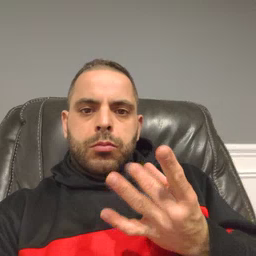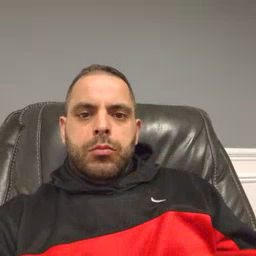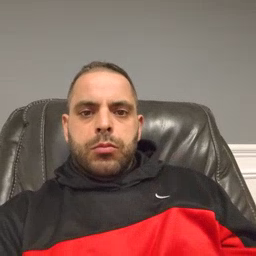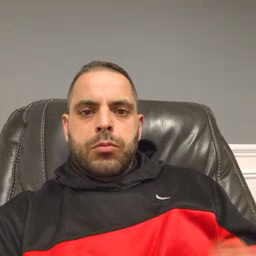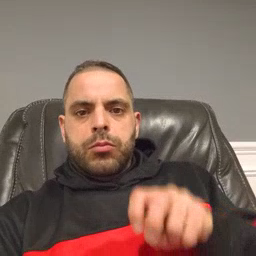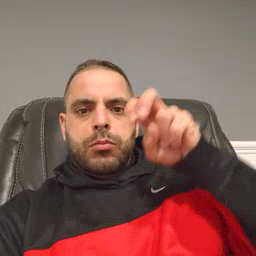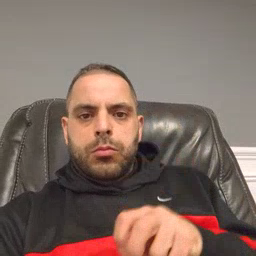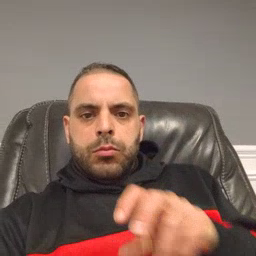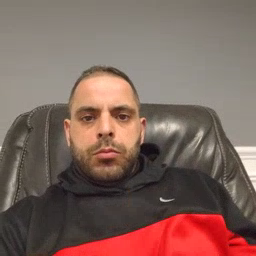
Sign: jump